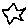
Label: star